Question: I try to make a chart with amcharts. But at the moment I have no success. This is how I generate my json file:
'''
while ( $row = mysql_fetch_assoc( $result ) ) {
echo $prefix . " {
";
echo ' "category": "' . $row['tstamp'] . '",' . "
";
echo ' "value": ' . $row['temp'] . '' . "
";
echo " }";
$prefix = ",
";
}
echo "
]";
'''
The html source code can be viewed here:
<URL>
In the Chrome console i get an error:

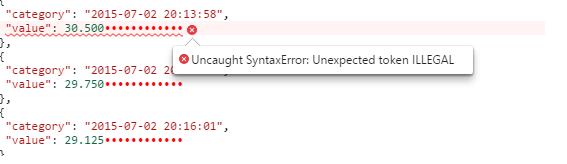
Answer: Since you get numbers like "30.500" in your output I can only assume that your values are stored in VARCHAR type column in MySQL. And so it happens they contain extra symbols at the end, probably resulting from the failure to properly sanitize your data inputs.
Apart from obvious solution that you should switch to using FLOAT type columns, there is something you can do now to fix this. Just cast your return number into float:
'''
while ( $row = mysql_fetch_assoc( $result ) ) {
echo $prefix . " {
";
echo ' "category": "' . $row['tstamp'] . '",' . "
";
echo ' "value": ' . ( (float) $row['temp'] ) . "
";
echo " }";
$prefix = ",
";
}
echo "
]";
'''
It is also a good idea to let PHP build your JSON:
'''
$data = array();
while ( $row = mysql_fetch_assoc( $result ) ) {
$data[] = array(
'category' => $row['tstamp'],
'value' => (float) $row['temp']
);
}
echo json_encode( $data );
'''